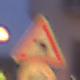
Verkehrszeichen: KurveLinks
Zusatzzeichen unten: Geschwindigkeit60
Umgebung: Outdoor, Urban
Tageszeit: Night
Wetter: PartlyCloudy
Licht: Artificial
Jahreszeit: NotSpecified
Kontrast: HighContrast